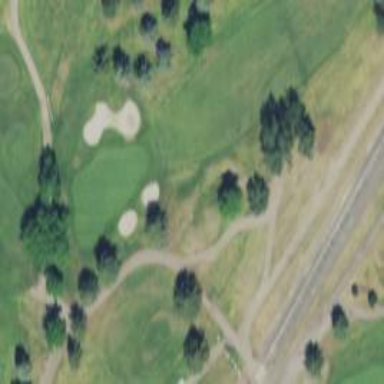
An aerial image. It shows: Service road used as golf cart path.